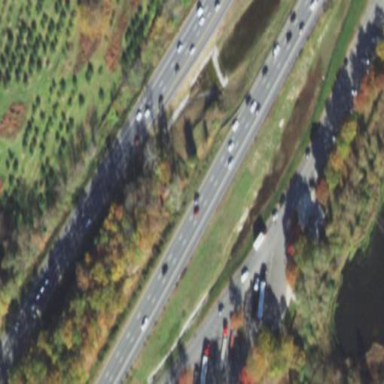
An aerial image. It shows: Rest area on the road.